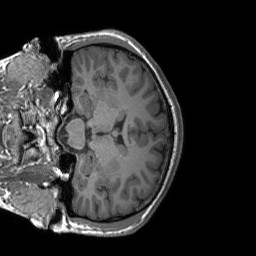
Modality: T1w
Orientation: coronal